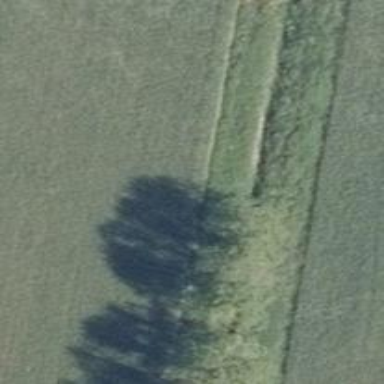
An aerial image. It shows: Row of broadleaved trees.